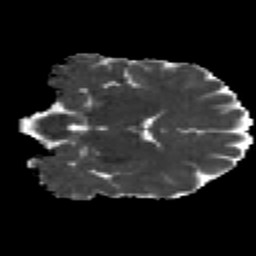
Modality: MD
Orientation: coronal
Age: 27
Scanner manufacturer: siemens
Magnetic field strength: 3 T
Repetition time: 2.2 s
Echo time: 0.084 s